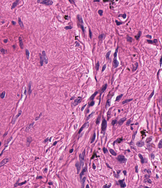
Tumor epithelial tissue: no
Tumor-associated stroma tissue: yes
Normal tissue: no